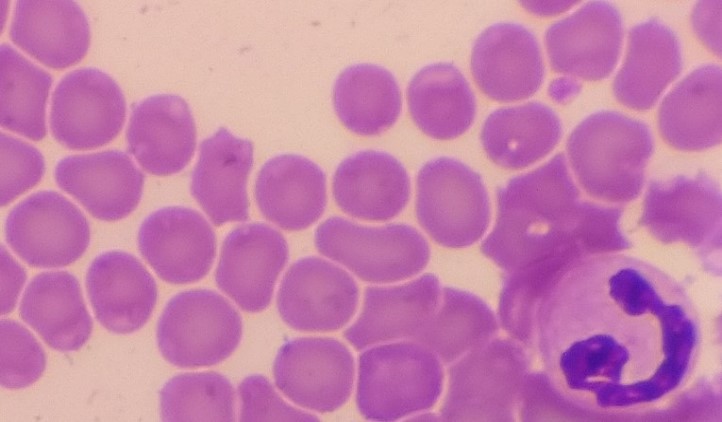
White blood cell type: Neutrophil